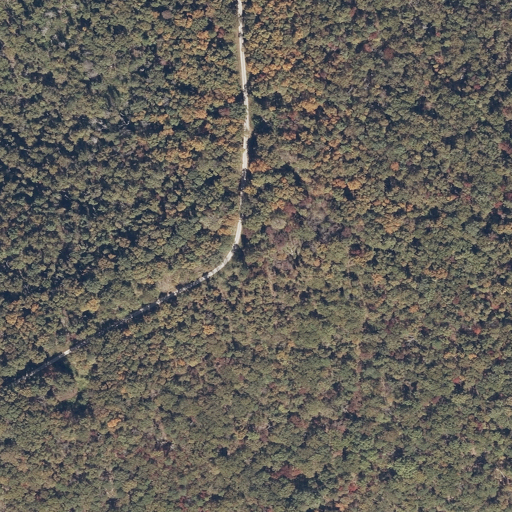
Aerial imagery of mountain in Alabama named Stanley Hill containing deciduous forest, shrub, and open development